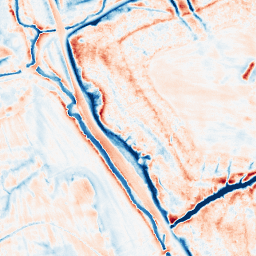
Category: edge_preserving
Decomposition family: anisotropic_diffusion
Decomposition parameters: iterations: 50
kappa: 50
gamma: 0.2
Upsampling method: sinc_blackman
Upsampling parameters: scale: 4
kernel_size: 16
Upsampling scale: 4